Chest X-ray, PA view. Patient: 42 years old, sex M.
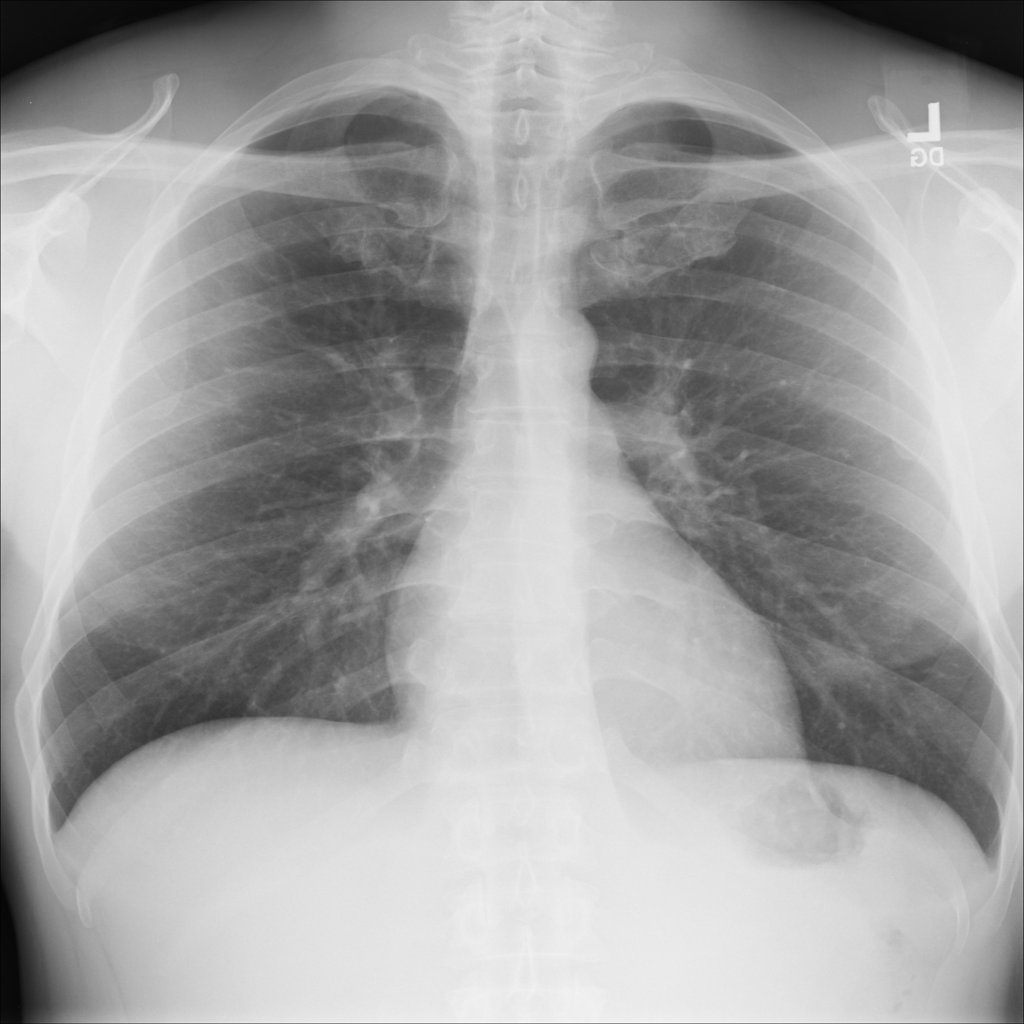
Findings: No Finding